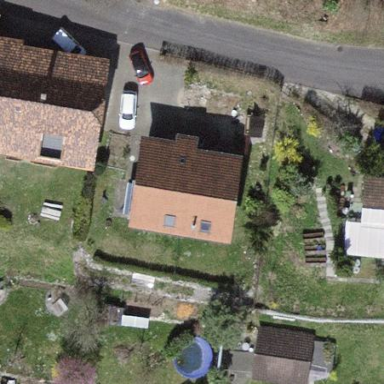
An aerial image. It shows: Detached building with gabled roof.